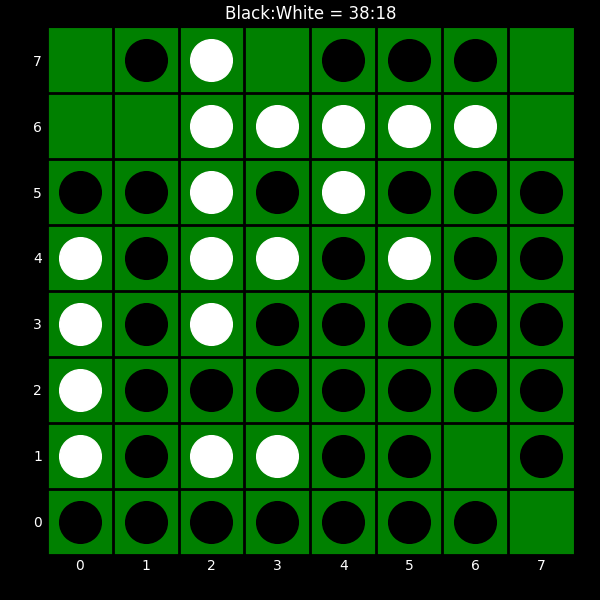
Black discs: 38
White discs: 18